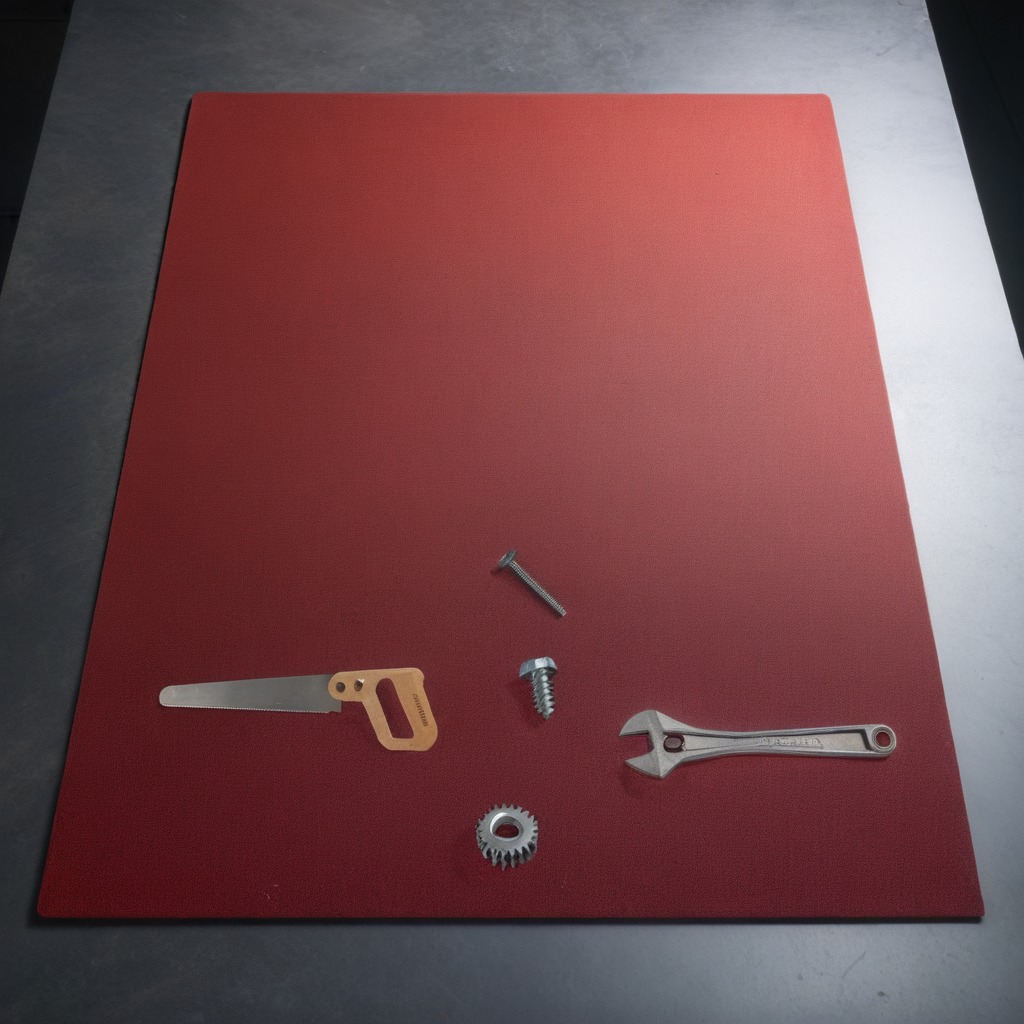
A steel gear with teeth, a metal machine screw, an iron nail, a handheld metal saw, and a wrench are lying on the granite tabletop.